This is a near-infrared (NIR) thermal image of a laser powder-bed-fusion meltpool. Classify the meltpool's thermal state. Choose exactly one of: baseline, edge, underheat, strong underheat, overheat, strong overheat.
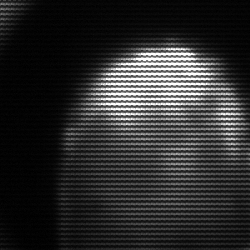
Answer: edge